【题型】解答题　【知识点】解析几何　【难度】medium
已知点 $P(1,1)$ 在双曲线 $\Gamma:\frac{x^2}{a^2}-\frac{y^2}{b^2}=1$ 的一条渐近线上，$F_1,F_2$ 为双曲线的左、右焦点且 $\overrightarrow{F_1P}\cdot\overrightarrow{F_2P}=0$。

(1) 求双曲线 $\Gamma$ 的方程；

(2) 过点 $P$ 的直线 $l$ 与双曲线 $\Gamma$ 恰有一个公共点，求直线 $l$ 的方程；

(3) 过点 $P$ 的直线 $l$ 与双曲线左右两支分别交于点 $A$、$B$，求证：$|AB|_{\min}<2.7$。
【解答】
\vspace{0.5em}
\textbf{【答案】}
(1) $x^2-y^2=1$

(2) $x=1$ 或 $x+y-2=0$。

(3) 证明见解析

\vspace{0.5em}
\textbf{【分析】}
(1) 设双曲线 $\Gamma:\frac{x^2}{a^2}-\frac{y^2}{b^2}=1$ 的渐近线为 $y=\pm\frac{b}{a}x$，将 $P(1,1)$ 代入渐近线方程，得出 $a,b$ 方程。$\overrightarrow{F_1P}\cdot\overrightarrow{F_2P}=(1+c,1)\cdot(1-c,1)=0$，解出 $c$，综合 $a^2+b^2=c^2$，解出 $a,b$ 即可。

(2) 斜率不存在是刚好满足，斜率存在与渐近线平行时也成立，分情况讨论，求出直线方程即可。

(3) 用弦长公式求出 $|AB|$，$|AB|$ 看做 $k$ 的函数，后借助导数知识研究函数最小值，结合放缩即可证明。

\vspace{0.5em}
\textbf{【解析】}
(1) 设双曲线 $\Gamma:\frac{x^2}{a^2}-\frac{y^2}{b^2}=1$ 的渐近线为 $y=\pm\frac{b}{a}x$，$F_1(-c,0),F_2(c,0)$

因为点 $P(1,1)$ 在双曲线的一条渐近线上，所以 $a=b$，$\overrightarrow{F_1P}=(1+c,1),\overrightarrow{F_2P}=(1-c,1)$

又 $\overrightarrow{F_1P}\cdot\overrightarrow{F_2P}=(1+c,1)\cdot(1-c,1)=0$，故 $1-c^2+1=0,c=\sqrt{2}$，

又 $a^2+b^2=c^2$，解得 $a=b=1$，故双曲线 $\Gamma$ 的方程为 $x^2-y^2=1$。

(2)

如图，当直线斜率不存在时，$x=1$，满足题意；

如图，当斜率存在时，由双曲线的性质结合看图可得，

当直线过点 $P$ 且平行于双曲线的渐近线 $y=-x$ 时，直线与双曲线也只有一个公共点，

此时，$k=-\frac{b}{a}=-1$，

此时直线方程为：$y-1=-(x-1)$，即 $x+y-2=0$

综上：直线的方程为 $x=1$ 或 $x+y-2=0$。

(3) 由题，直线斜率存在，

设直线方程为 $y-1=k(x-1)$，即 $y=kx-k+1$，$A(x_1,y_1),B(x_2,y_2)$，

联立
\[
\begin{cases}
x^2-y^2=1 \\
y=kx-k+1
\end{cases}
\]
整理得：$(1-k^2)x^2+2k(k-1)x-k^2+2k-2=0$，

则
\[
\begin{cases}
1-k^2\neq 0 \\
\Delta>0 \\
x_1+x_2=\frac{2k(k-1)}{k^2-1}=\frac{2k}{k+1} \implies -1<k<1 \\
x_1\cdot x_2=\frac{k^2-2k+2}{k^2-1}<0
\end{cases}
\]

由弦长公式：$|AB|=\sqrt{1+k^2}|x_1-x_2|=\sqrt{1+k^2}\cdot\sqrt{(x_1+x_2)^2-4x_1x_2}$

$=\sqrt{1+k^2}\cdot\sqrt{\left[\frac{2k(k-1)}{k^2-1}\right]^2-4\cdot\frac{k^2-2k+2}{k^2-1}}$

$=\sqrt{1+k^2}\cdot\sqrt{\frac{8(1-k)}{(k^2-1)^2}}=2\sqrt{2}\sqrt{\frac{k^2+1}{(k+1)^2(1-k)}}$

令 $h(k)=\frac{k^2+1}{(k+1)^2(1-k)},(-1<k<1)$，则 $|AB|=2\sqrt{2h(k)}$，

则 $h'(k)=\frac{(k+1)(k^3-k^2+5k-1)}{[(k+1)^2(1-k)]^2},k\in(-1,1)$，则 $\frac{(k+1)}{[(k+1)^2(1-k)]^2}>0$

令 $m(k)=k^3-k^2+5k-1,k\in(-1,1),m(k)$ 与 $h'(k)$ 同正负，$m'(k)=3k^2-2k+5,k\in(-1,1)$，此时 $\Delta<0$，则 $m'(k)>0$，即 $m(k)$ 单调递增，

则 $-8=m(-1)<m(k)<m(1)=4$，且 $m\left(\frac{1}{5}\right)=-\frac{4}{125}<0$，$m\left(\frac{1}{4}\right)=\frac{13}{64}>0$

则 $\exists k_0\in\left(\frac{1}{5},\frac{1}{4}\right)$，使得 $m(k_0)=0$

则当 $k\in\left(\frac{1}{5},k_0\right),m(k)<0$，即 $h'(k)<0$，则 $h(k)$ 单调递减。

当 $k\in\left(k_0,\frac{1}{4}\right),m(k)>0$，即 $h'(k)>0$，则 $h(k)$ 单调递增。

则 $h(k)$ 在 $k_0$ 处取得最小值 $h(k_0)$，且 $h(k_0)<h\left(\frac{1}{5}\right)=\frac{65}{72}$，

故 $|AB|=2\sqrt{2h(k)}<2\sqrt{2\times\frac{65}{72}}=\frac{\sqrt{65}}{3}<\frac{\sqrt{65.91}}{3}=\frac{8.1}{3}=2.7$

即 $|AB|_{\min}=2\sqrt{2h(k_0)}<\frac{\sqrt{65}}{3}<2.7$，原命题得证。

\textbf{【点睛】} 难点点睛：解答本题的难点在于第二问的计算，计算过程十分复杂，计算量大，并且基本都是关于字母参数的运算，要求十分仔细才可以。

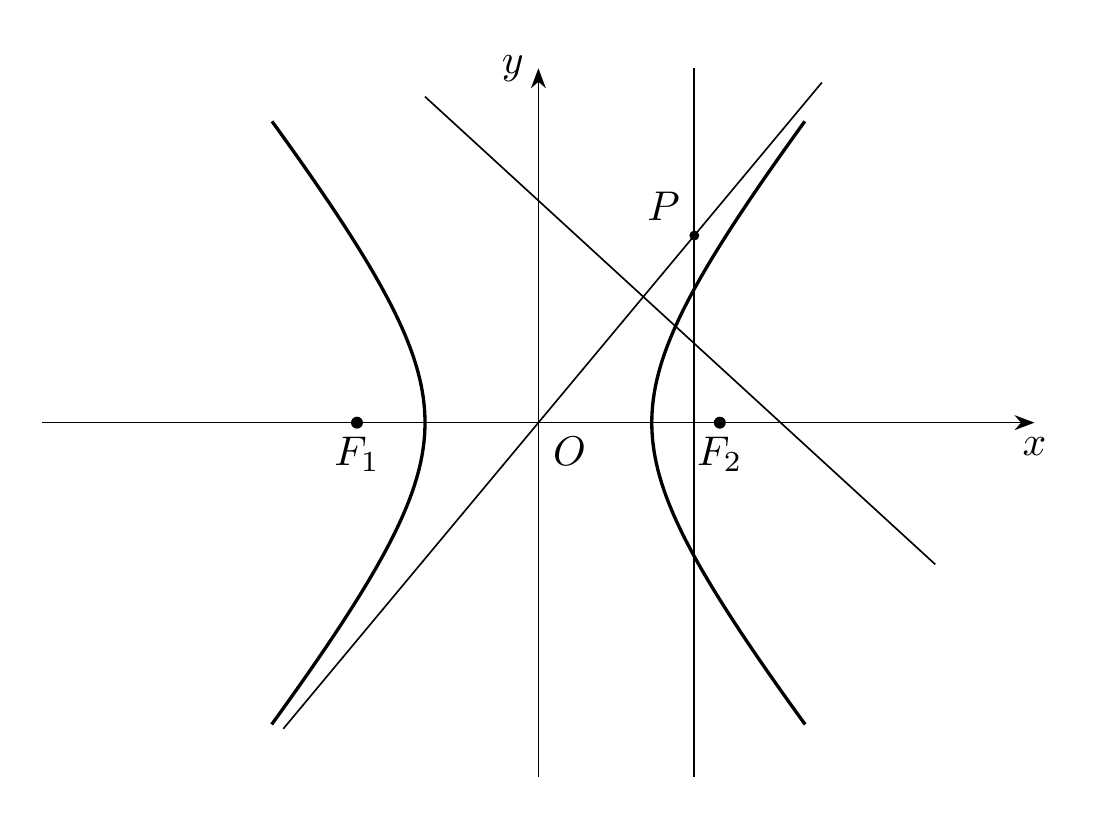